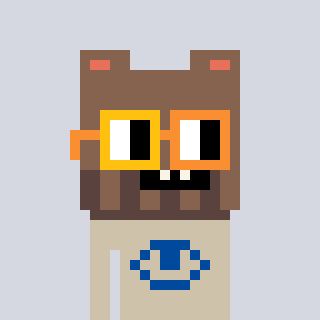
a pixel art character with square yellow and orange glasses, a bear-shaped head and a bege-colored body on a cool background